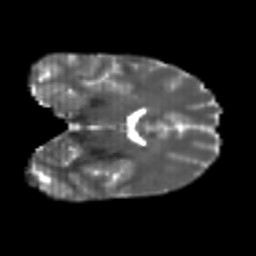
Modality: T2w
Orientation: coronal
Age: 24
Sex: male
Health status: healthy
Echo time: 0.074 s